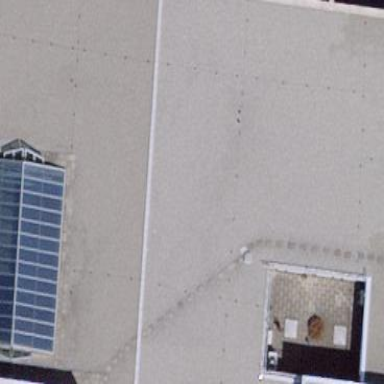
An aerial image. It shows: View of roof of building.